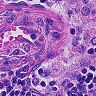
Metastatic tissue present: no